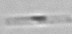
Label: Bacillariophyceae